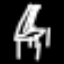
Label: chair